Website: walmart
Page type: cart
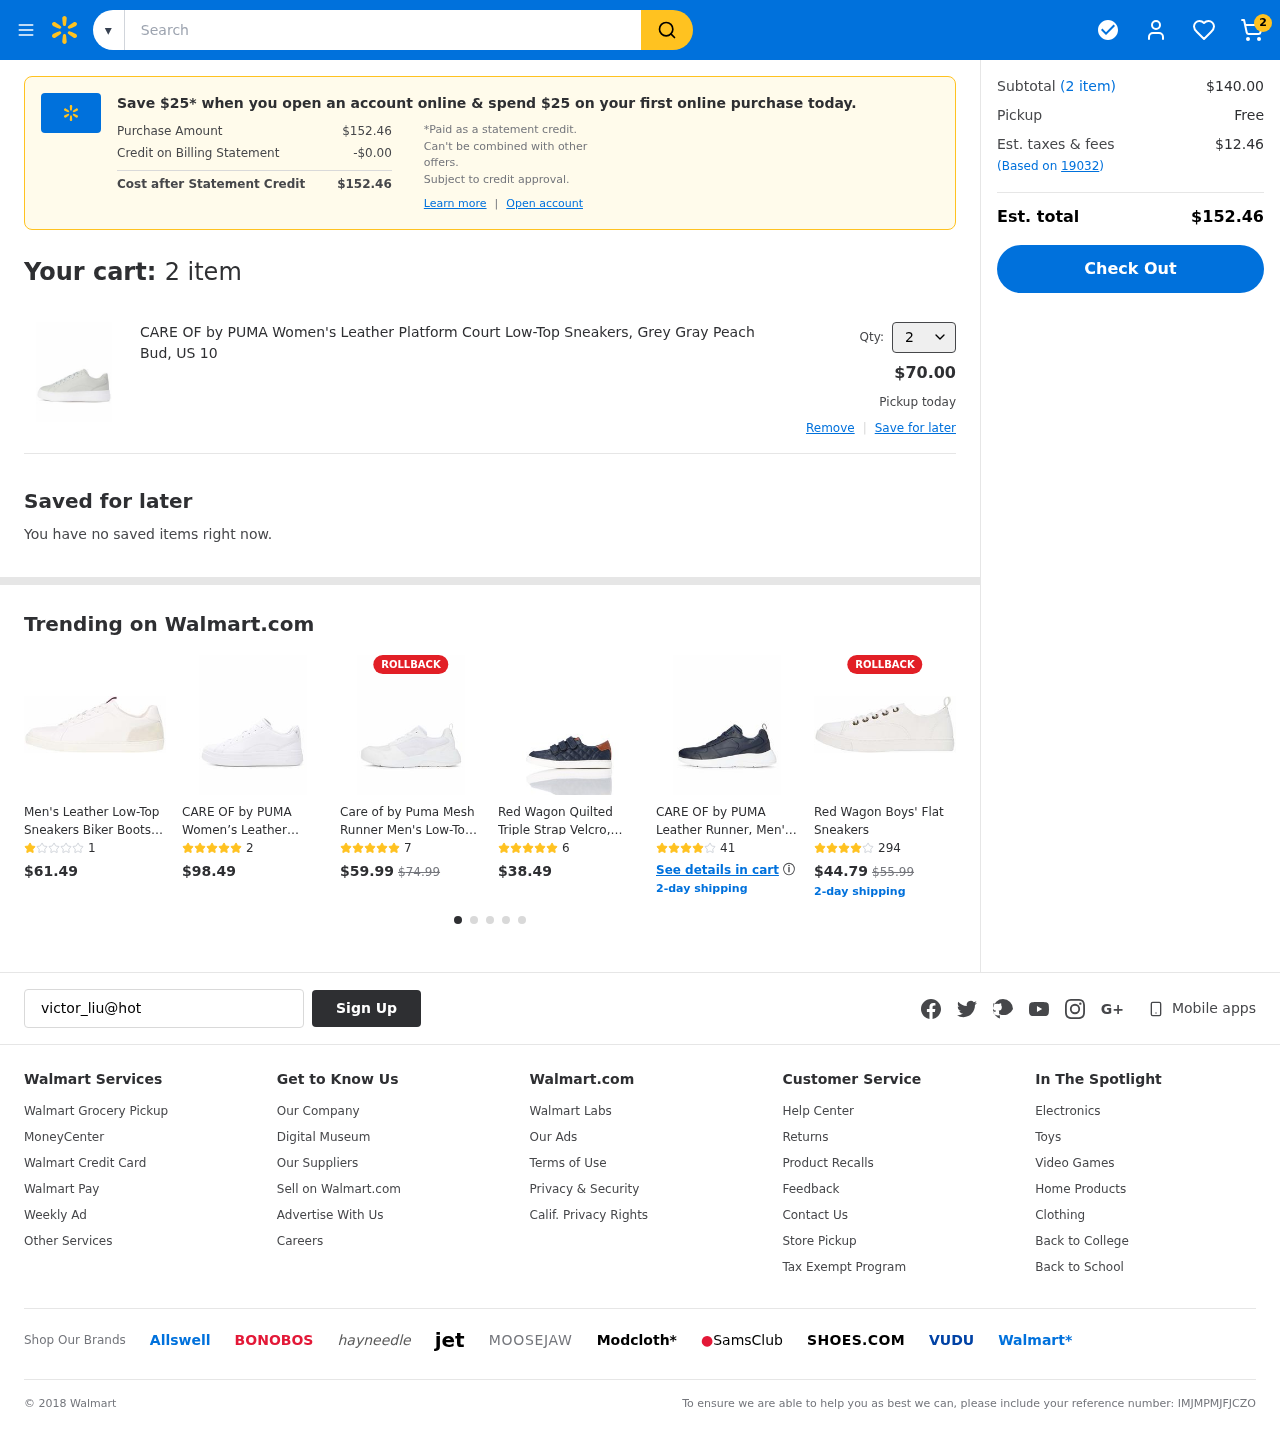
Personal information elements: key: PII_EMAIL
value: victor_liu@hotmail.com
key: PII_POSTCODE
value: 19032
Product elements: key: PRODUCT1_NAME
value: CARE OF by PUMA Women's Leather Platform Court Low-Top Sneakers, Grey Gray Peach Bud, US 10
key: PRODUCT1_PRICE
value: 70
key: PRODUCT1_QUANTITY
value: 2
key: PRODUCT2_NAME
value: Men's Leather Low-Top Sneakers Biker Boots, White White, Women 2
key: PRODUCT2_NUM_RATINGS
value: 1
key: PRODUCT2_PRICE
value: $61.49
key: PRODUCT3_NAME
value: CARE OF by PUMA Women’s Leather Platform Low-Top Sneakers
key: PRODUCT3_NUM_RATINGS
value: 2
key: PRODUCT3_PRICE
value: $98.49
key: PRODUCT4_NAME
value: Care of by Puma Mesh Runner Men's Low-Top Sneakers
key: PRODUCT4_NUM_RATINGS
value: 7
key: PRODUCT4_PRICE
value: $59.99
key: PRODUCT4_ORIGINAL_PRICE
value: $74.99
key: PRODUCT5_NAME
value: Red Wagon Quilted Triple Strap Velcro, Boys’ Low-Top Sneakers
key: PRODUCT5_NUM_RATINGS
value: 6
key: PRODUCT5_PRICE
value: $38.49
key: PRODUCT6_NAME
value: CARE OF by PUMA Leather Runner, Men's Low-Top Sneakers
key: PRODUCT6_NUM_RATINGS
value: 41
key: PRODUCT7_NAME
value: Red Wagon Boys' Flat Sneakers
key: PRODUCT7_NUM_RATINGS
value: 294
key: PRODUCT7_PRICE
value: $44.79
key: PRODUCT7_ORIGINAL_PRICE
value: $55.99
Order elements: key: ORDER_NUM_ITEMS
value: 2
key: ORDER_TOTAL
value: $152.46
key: ORDER_NUM_ITEMS
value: (2 item)
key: ORDER_NUM_ITEMS
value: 2 item
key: ORDER_SUBTOTAL
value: $140.00
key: ORDER_TAX
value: $12.46
Search elements: key: HEADER_SEARCH
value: Search